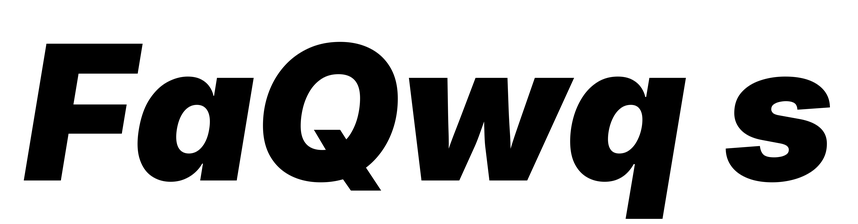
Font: Inter-Italic_Black_Italic